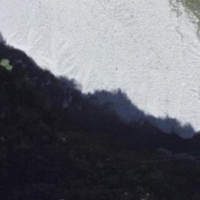
EUNIS habitat code: 44
Species observed at this site:
Saxifraga cotyledon